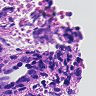
Metastatic tissue present: yes